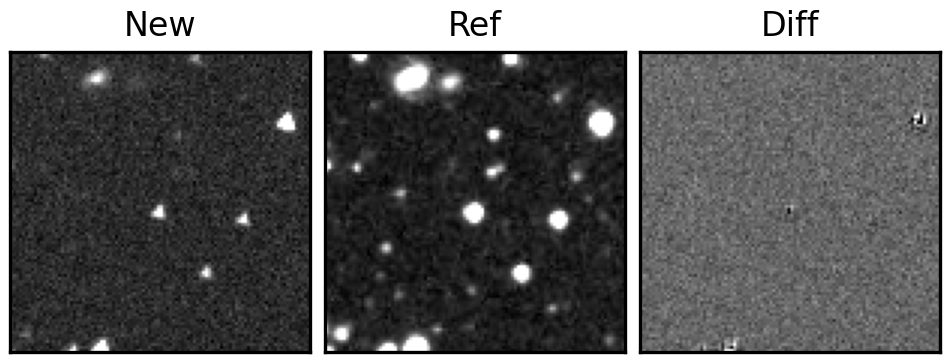
Label: bogus